Question: I am using Eclipse Indigo on Fedora 16, The problem is during some operation while working on eclipse an empty dialog box appears and eclipse hangs, there is no way to close the dialog except to kill eclipse process from shell.
One such scenario is if there exists a file in eclipse project and i want to replace it with another file with the same name, the empty dialog will appear and eclipse hangs.
Following is screenshot of eclipse with empty dialog.

What could be the fix to this problem.
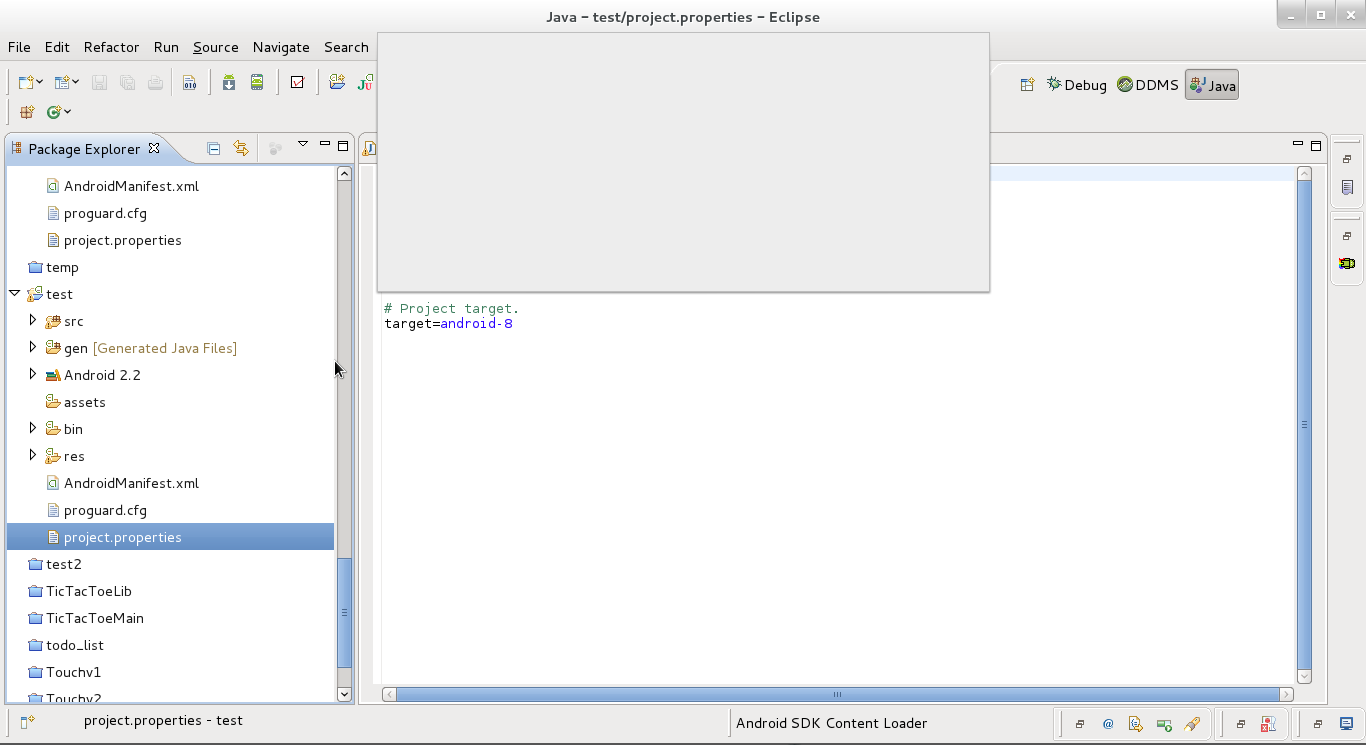
Answer: The thread dump looks completely normal, if you can reproduce this, you should file a bug at eclipse.org. There is probably some missed event somewhere at the SWT level for your configuration. They will be able to help with that.